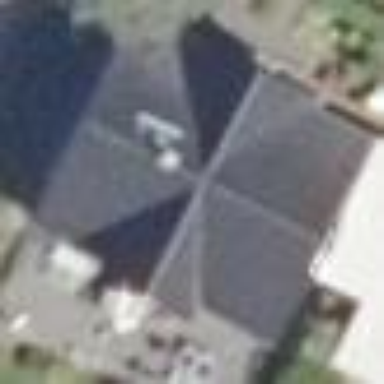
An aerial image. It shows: Detached building with gabled roof.